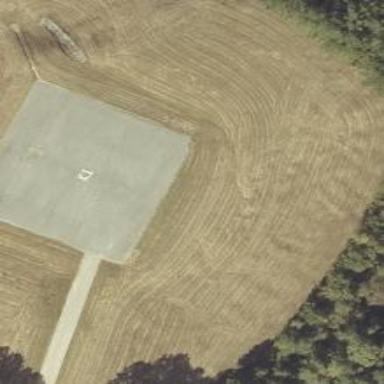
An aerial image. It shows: Image showing helipad at airport.